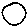
Label: circle